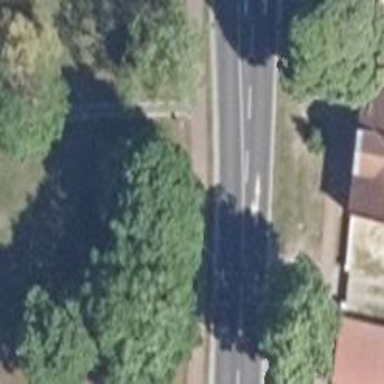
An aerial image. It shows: Primary highway with separate asphalt sidewalk.